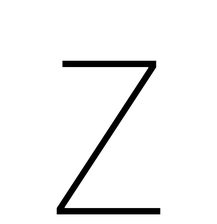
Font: Inter_Thin